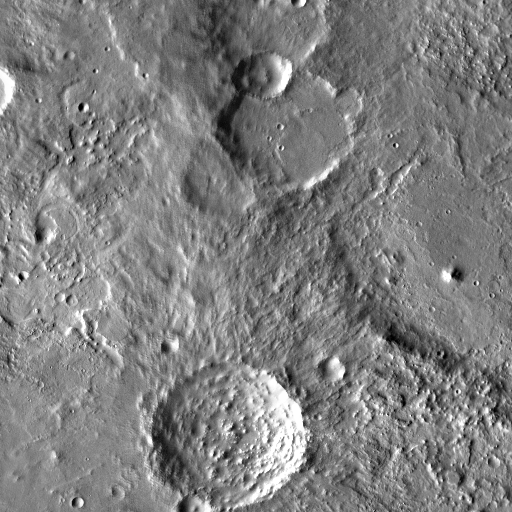
Crater classes present: Background, Other, Layered, Buried, Secondary